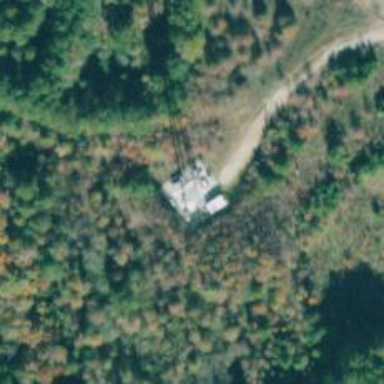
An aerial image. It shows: Man-made mast used for communication purposes.